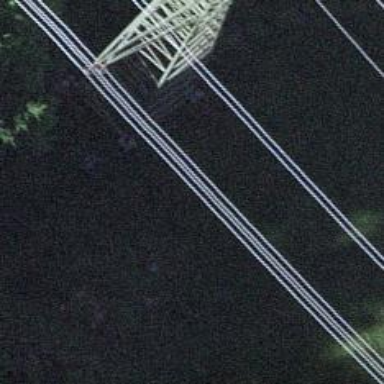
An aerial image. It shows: Power tower.